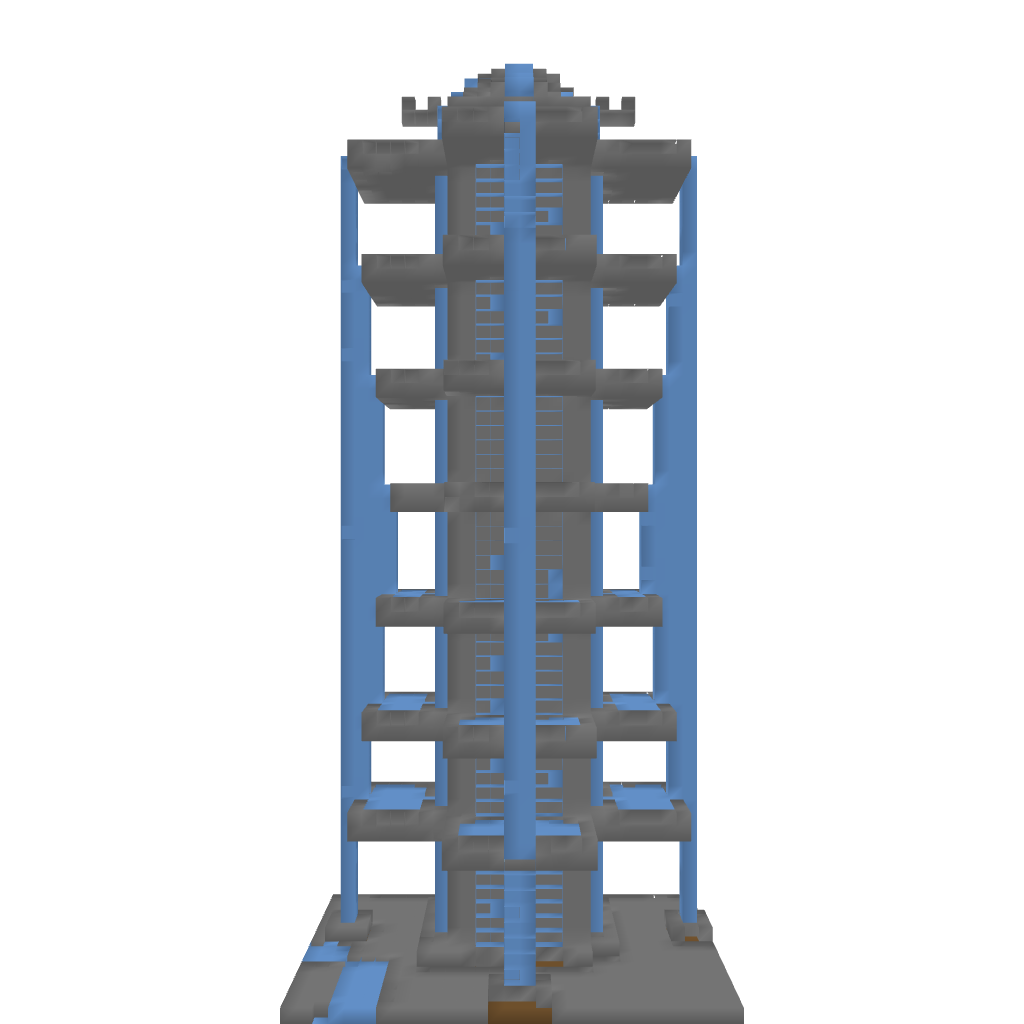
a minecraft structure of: Invader Tower bad low quality